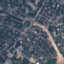
Label: Residential